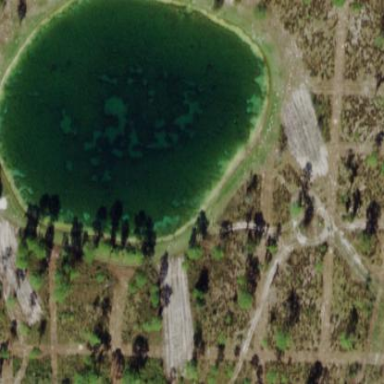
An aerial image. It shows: Reservoir of natural water.